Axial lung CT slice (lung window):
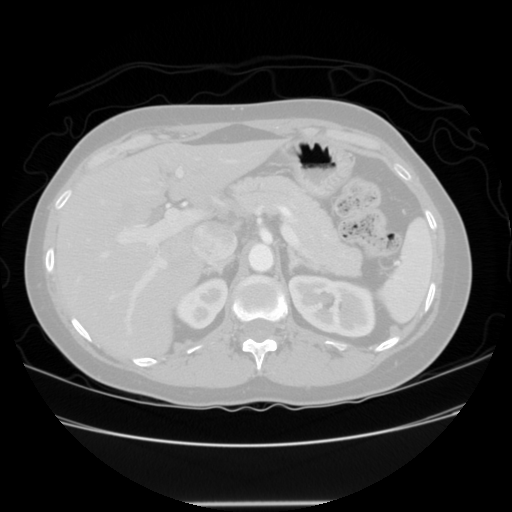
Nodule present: no